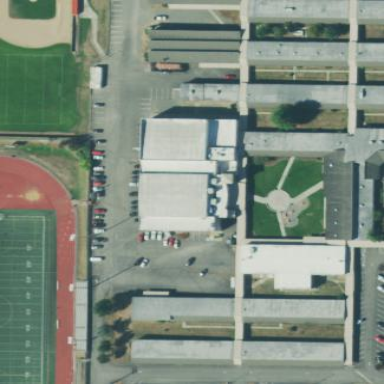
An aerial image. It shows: School building.